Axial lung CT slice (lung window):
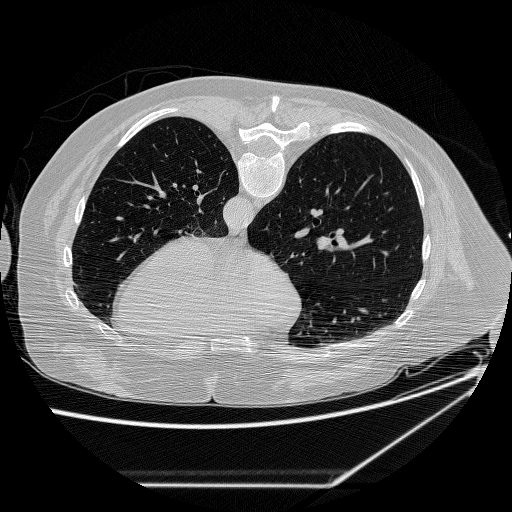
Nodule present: no